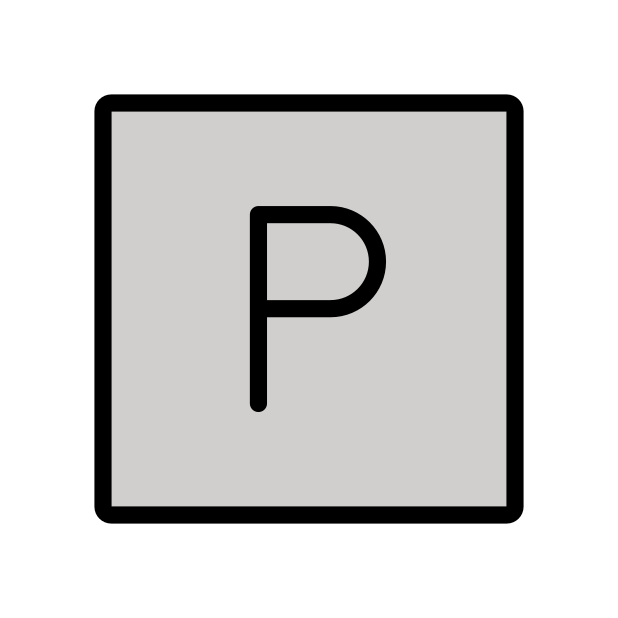
Emoji: 🅿
Name: negative squared latin capital letter p
Unicode: 0x1f17f